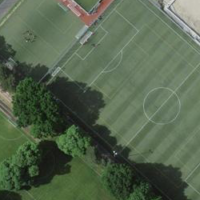
EUNIS habitat code: 53
Species observed at this site:
Sorbus aucuparia